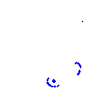
Particle: kaon